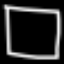
Label: square